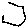
Label: hexagon